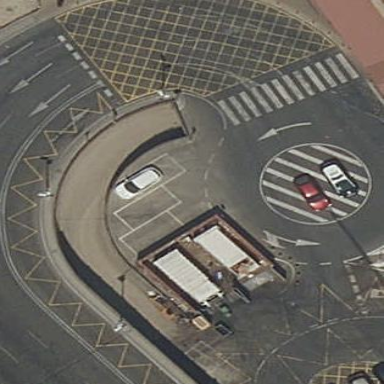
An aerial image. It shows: Roundabout on service road.